Question: I am a newbie in hibernate/JPA and apologies for this noob question. I have follow relations with in entities
- -
Following is the ERD

Following are my java classes
'''
@Entity
@table(name="manager")
public class Manager {
private long id;
private String name;
@ManyToMany(fetch = FetchType.EAGER)
@JoinTable(name = "manager_worker", joinColumns = { @JoinColumn(name = "manager_id") },
inverseJoinColumns = { @JoinColumn(name = "worker_id") })
private ArrayList<Worker> workers = new ArrayList<Worker>();
// ......getter setter
}
@Entity
@Table(name = "worker")
public class Worker {
@Id
private long id;
private String name;
@ManyToMany(fetch = FetchType.EAGER)
@JoinTable(name = "worker_task", joinColumns = { @JoinColumn(name = "worker_id") },
inverseJoinColumns = { @JoinColumn(name = "task_id") })
private ArrayList<Task> tasks = new ArrayList<Task>();
...........................
}
@Entity
@Table(name = "task")
public class Task {
@Id
private long id;
private String title;
.................
}
'''
I have following data:
- - -
When I get Manager object for Id M1, the result has cartesian product of Worker and Task i.e. W1 data is repeated for 3 times and W2 data is repeated for 2 times i.e. Manager.worker array list have 5 worker object instead of 2.
To load the data I am using Session.get() method
'''
public E find(final K key) {
return (E) currentSession().get(daoType, key);
}
'''
Can anyone please tell me how I can fix this and point me to any best practices that I should use in this case.
Thanks
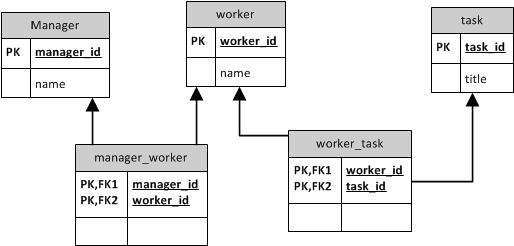
Answer: This happens because both '@ManyToMany' relationships are eager loaded.
This will cause an outer join over all three tables. The result of this query are five rows where W1 appear three times and W2 two times. So far everything is correct.
But for some reason Hibernate just puts all workers in the collections even if they are duplicates. It's even described in the <URL>.
There are multiple options to resolve this issue:
- - 'ArrayList'- '@Fetch(FetchMode.SELECT)''tasks'